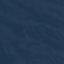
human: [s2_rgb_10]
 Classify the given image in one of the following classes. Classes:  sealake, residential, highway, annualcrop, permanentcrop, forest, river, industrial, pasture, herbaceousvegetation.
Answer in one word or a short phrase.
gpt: SeaLake